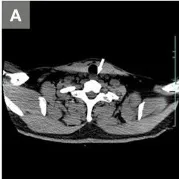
Images of the embedded foreign body in the esophagus, and extraction via endoscopic submucosal dissection in Case 2. (A) A buried foreign body (arrow) in the esophagus was revealed by a computer tomography (CT) scan at our hospital.
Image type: radiology (ct)